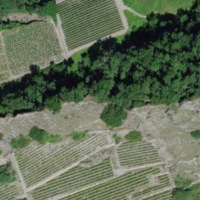
EUNIS habitat code: 40
Species observed at this site:
Geranium sanguineum
Plantago media
Saxifraga paniculata
Opuntia humifusa